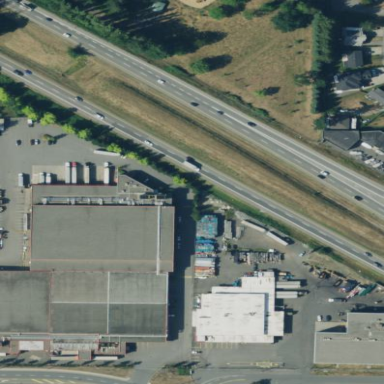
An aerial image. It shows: Industrial area.